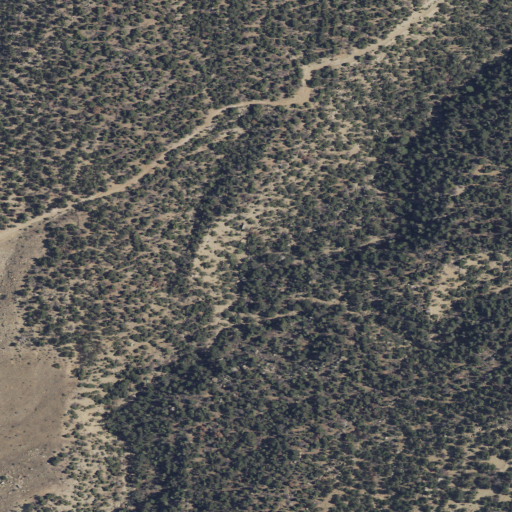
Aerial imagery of valley in Utah named Left Fork A Canyon containing evergreen forest and shrub